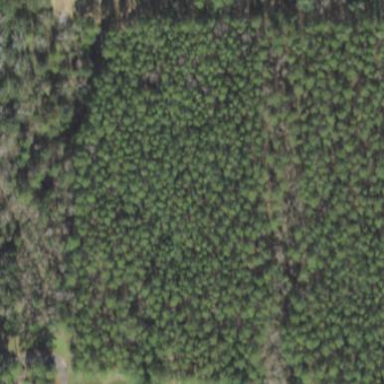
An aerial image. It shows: Woodland consisting mainly of needle-leaved trees.